Question: Below code saying substring doesnt exist in current context. Give me someother way to check whether my id contains 'DOM' or 'INT' in my view in mvc.
My table:

My code:
'''
@if( (SUBSTRING(Model.Id,7,9)) !== 'DOM' )
{
<tr>
<td>Amount Approved for Domestic sector : </td>
<td><input id="Text1" type="text" /></td>
</tr>
}
'''
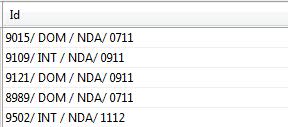
Answer: You could use the <URL> method to check if a given string contains a specified substring:
'''
@if(Model.Id.Contains("DOM"))
{
<tr>
<td>Amount Approved for Domestic sector : </td>
<td><input id="Text1" type="text" /></td>
</tr>
}
'''
or:
'''
@if(Model.Id.Split('/')[1].Trim() == "DOM")
{
<tr>
<td>Amount Approved for Domestic sector : </td>
<td><input id="Text1" type="text" /></td>
</tr>
}
'''